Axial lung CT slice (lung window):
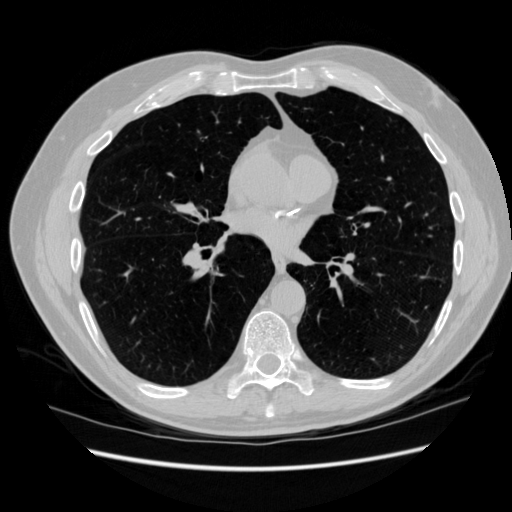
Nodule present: no